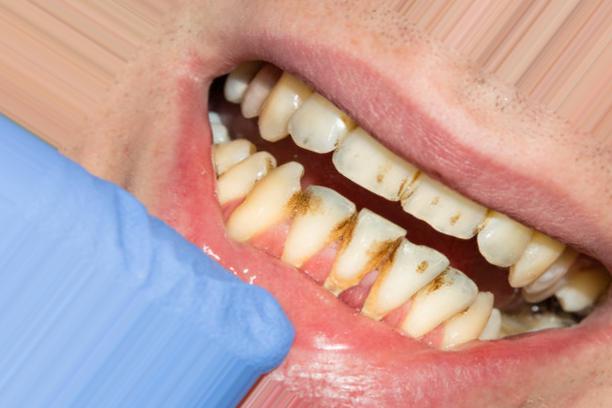
Condition: Caries